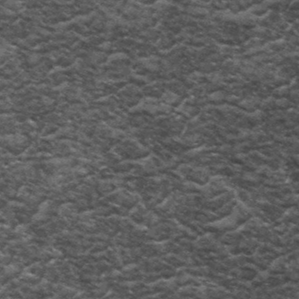
Label: frost